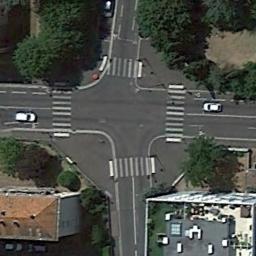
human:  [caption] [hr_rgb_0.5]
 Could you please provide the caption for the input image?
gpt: There is only traffic on the left side of the intersection .

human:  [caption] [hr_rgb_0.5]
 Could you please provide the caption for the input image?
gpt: There are numerous trees near the intersection .

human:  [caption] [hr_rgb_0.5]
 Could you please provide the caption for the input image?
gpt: An intersection with sparse traffic is between some buildings and trees .

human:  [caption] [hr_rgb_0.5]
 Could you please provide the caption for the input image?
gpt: There are several moving vehicles on the road at the intersection, With many buildings and some trees around the intersection .

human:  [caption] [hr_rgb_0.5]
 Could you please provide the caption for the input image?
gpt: There are some green trees around the intersection .